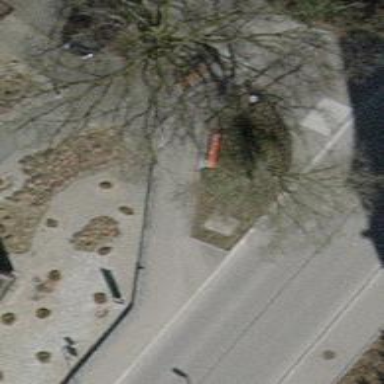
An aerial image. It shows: Brown bench.